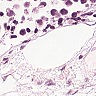
Metastatic tissue present: yes